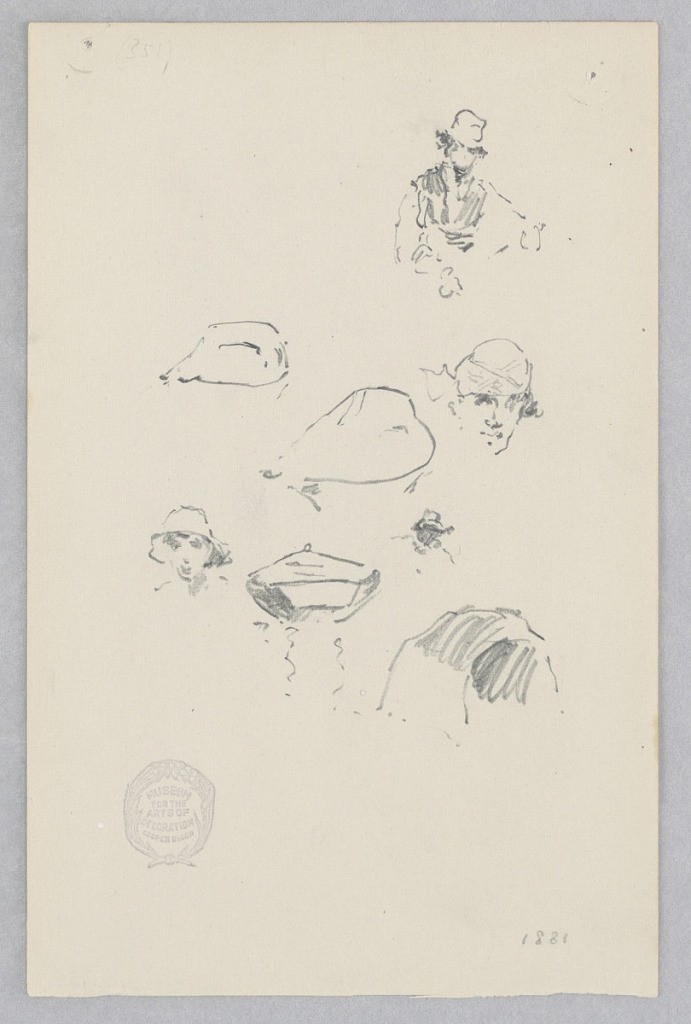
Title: Harbor
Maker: Robert Frederick Blum, American, 1857–1903
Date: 1881
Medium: Graphite on wove paper
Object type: Drawing
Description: Partial sketch of male figures working on a dinghy boat.